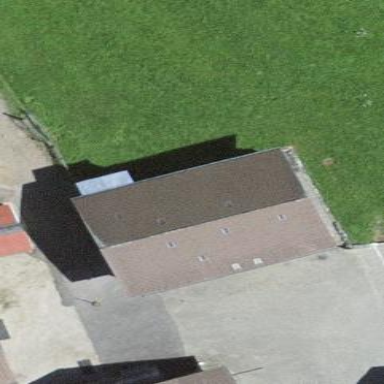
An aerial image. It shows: Shed.